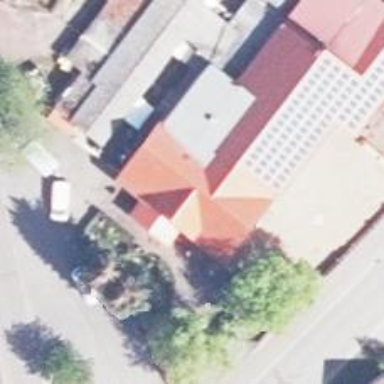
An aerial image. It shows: Restaurant.